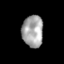
Tissue: skin
Cell type: Epithelial cells
Senescence score: 0.2558
Nuclear area (px): 658
Mean DAPI intensity: 165.46